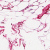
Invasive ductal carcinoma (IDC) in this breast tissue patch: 0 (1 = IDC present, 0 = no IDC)